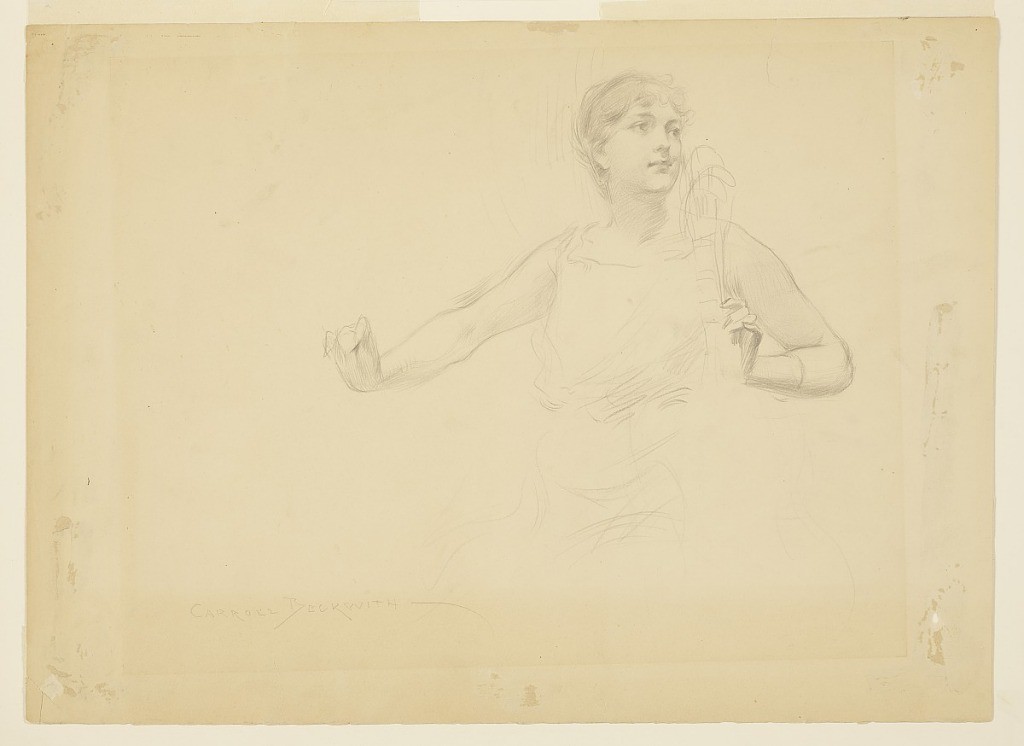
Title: Muse
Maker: J. Carroll Beckwith, American, 1852–1917
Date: ca. 1900
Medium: Graphite on paper
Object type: Drawing
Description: Sketch of a seated female figure, in drapery, with head turned to right.  Arms extended, with left hand holding a faintly indicated cello and right hand drawn as though it held a bow.